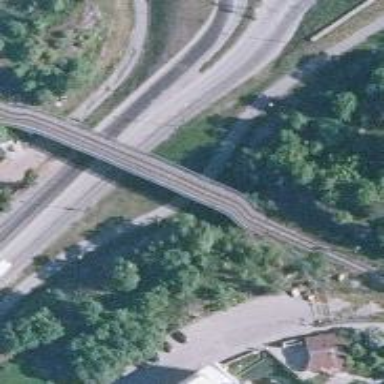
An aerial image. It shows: Railway bridge.